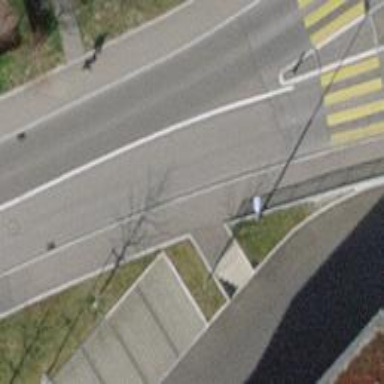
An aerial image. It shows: Set of steps on the road.